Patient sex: F
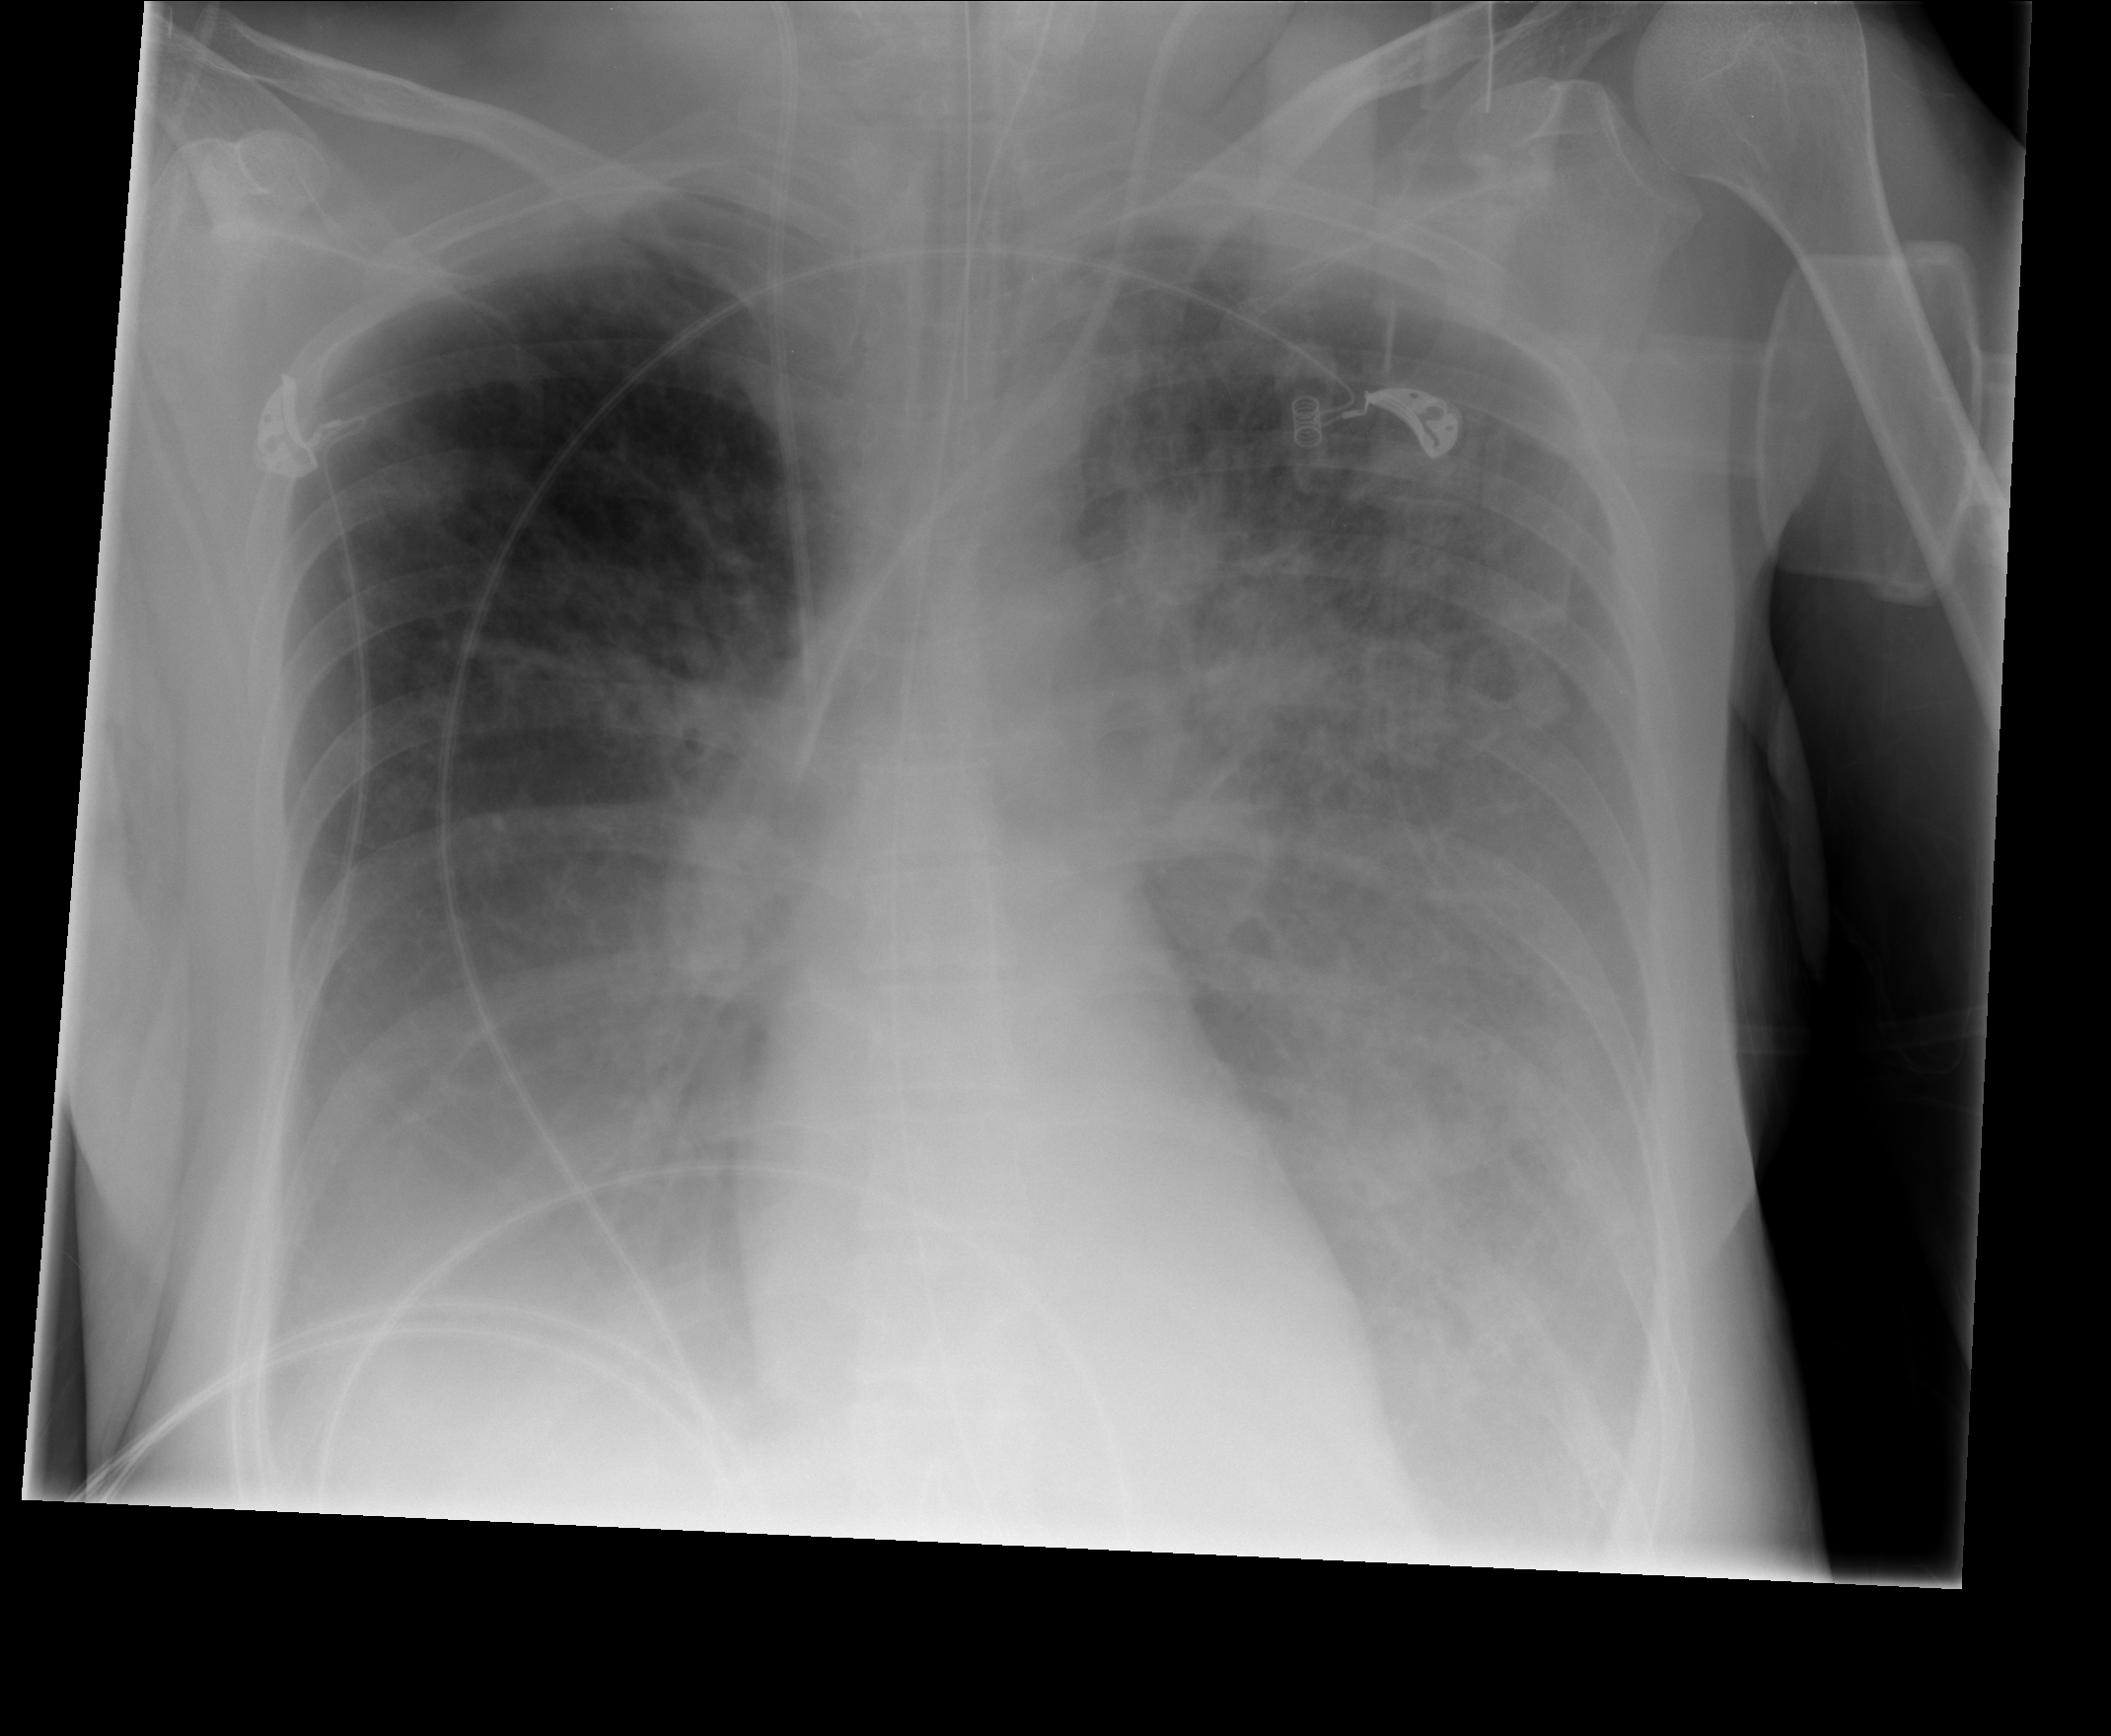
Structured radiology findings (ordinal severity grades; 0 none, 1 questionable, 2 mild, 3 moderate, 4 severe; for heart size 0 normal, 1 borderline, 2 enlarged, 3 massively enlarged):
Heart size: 0
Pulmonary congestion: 3
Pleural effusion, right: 2
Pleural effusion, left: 3
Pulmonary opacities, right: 1
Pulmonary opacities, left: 2
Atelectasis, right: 0
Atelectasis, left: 0